Field crop: maize
Growth stage: 1
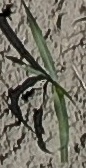
Species: sorghum